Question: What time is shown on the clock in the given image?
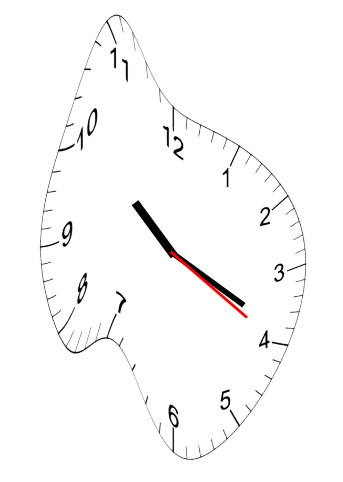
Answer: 10:19:20